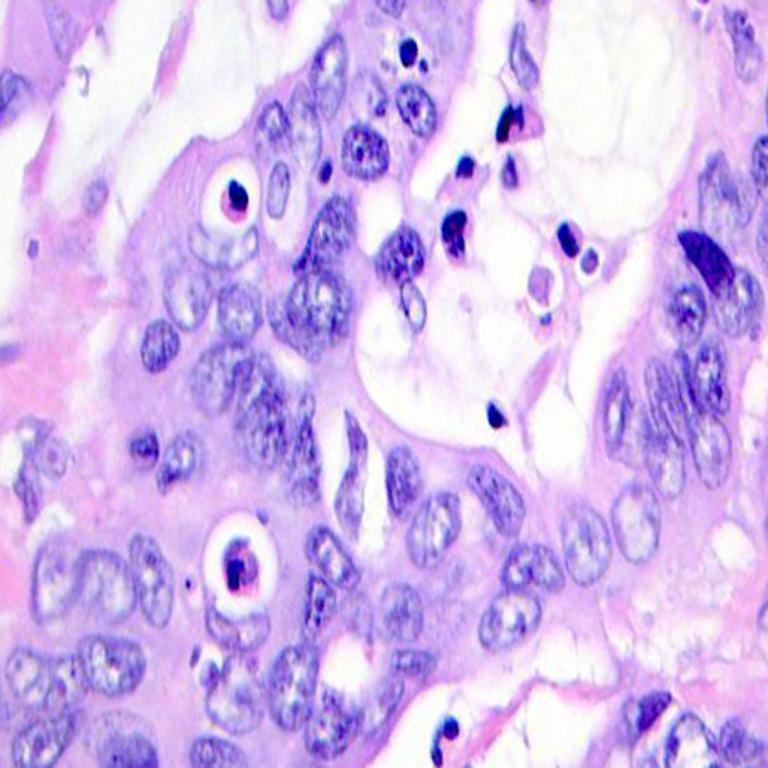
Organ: colon
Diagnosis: adenocarcinomas